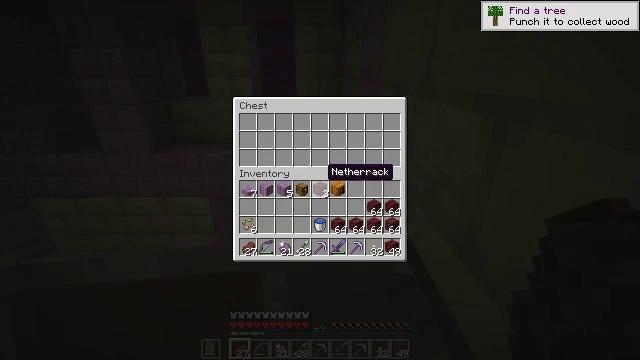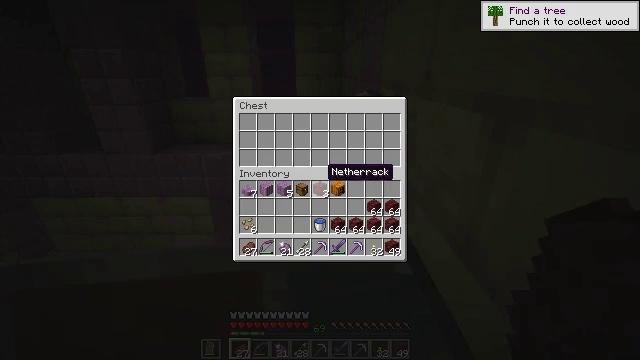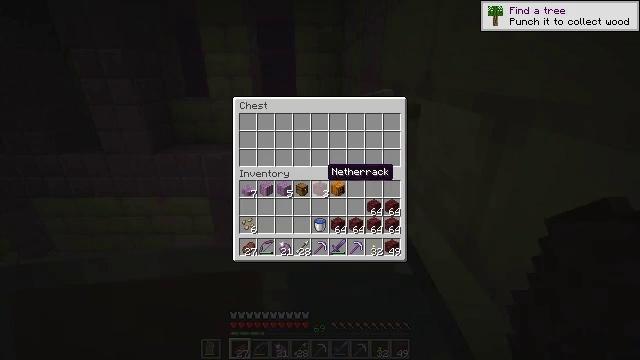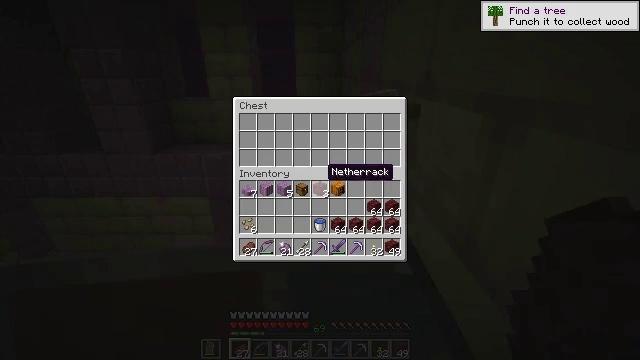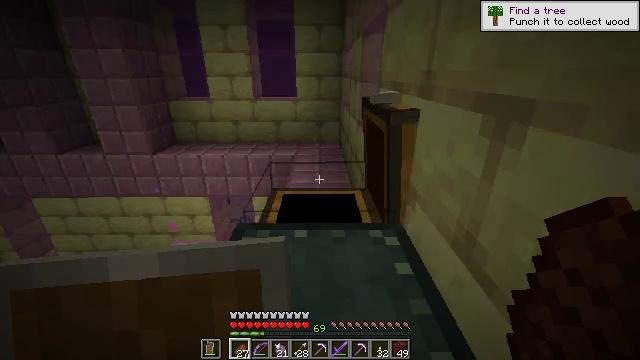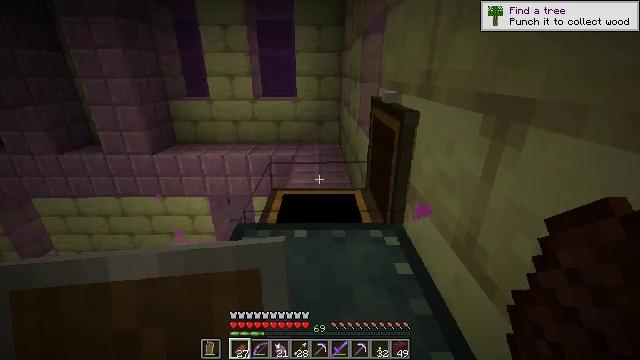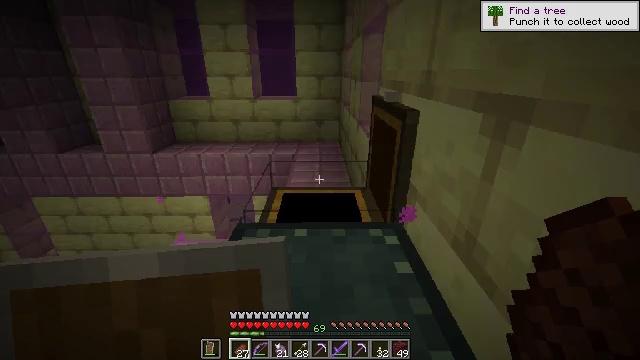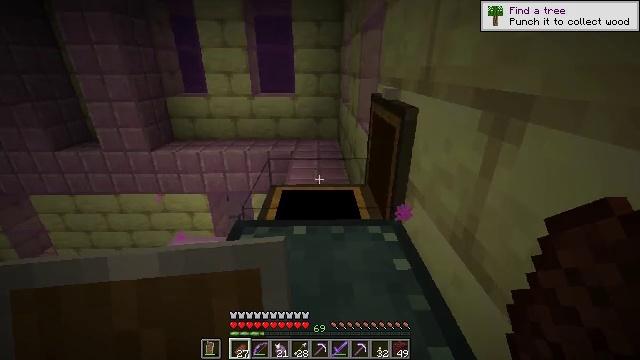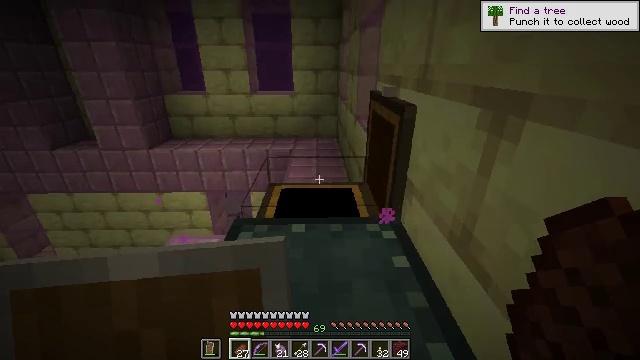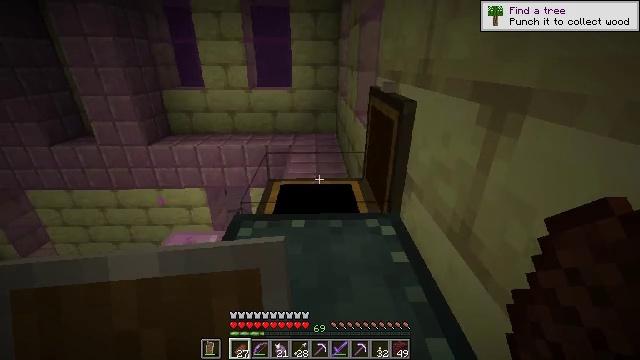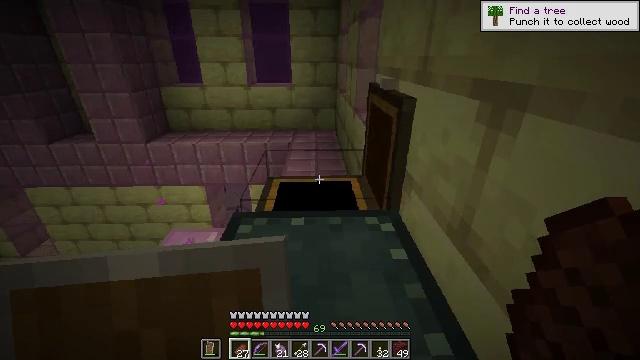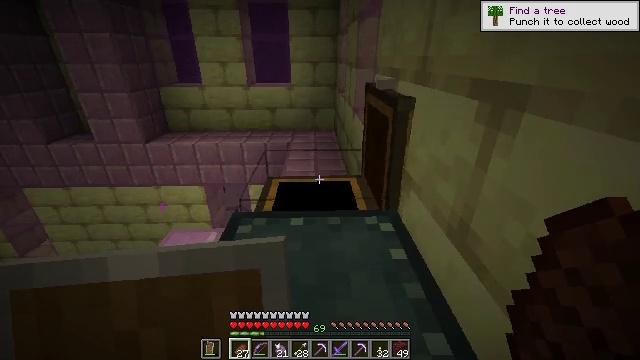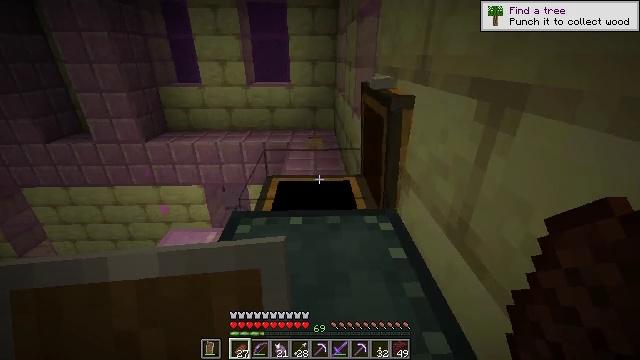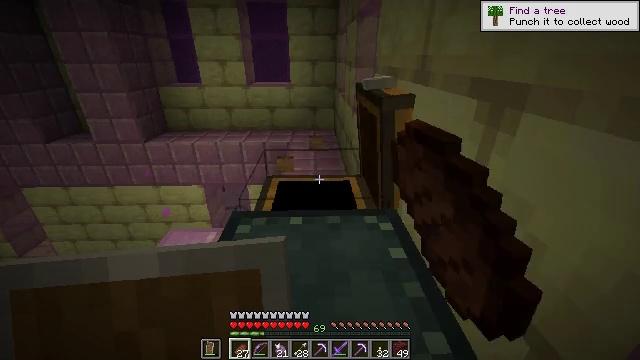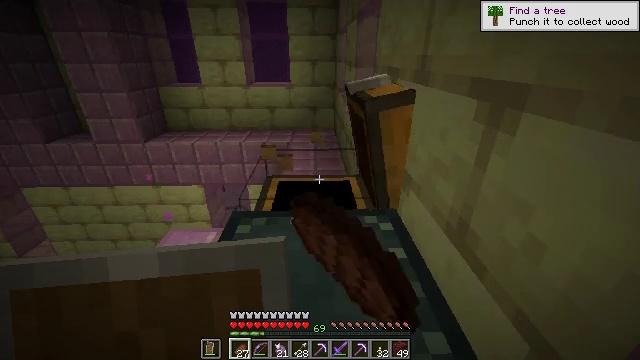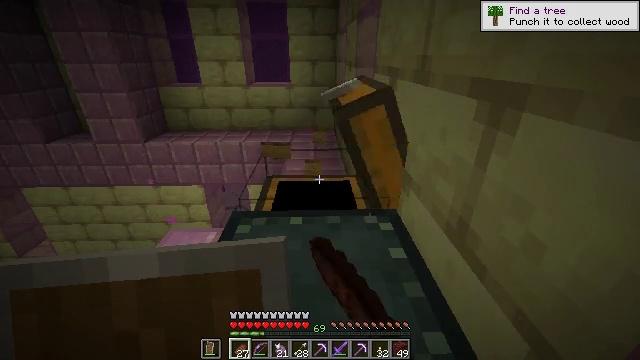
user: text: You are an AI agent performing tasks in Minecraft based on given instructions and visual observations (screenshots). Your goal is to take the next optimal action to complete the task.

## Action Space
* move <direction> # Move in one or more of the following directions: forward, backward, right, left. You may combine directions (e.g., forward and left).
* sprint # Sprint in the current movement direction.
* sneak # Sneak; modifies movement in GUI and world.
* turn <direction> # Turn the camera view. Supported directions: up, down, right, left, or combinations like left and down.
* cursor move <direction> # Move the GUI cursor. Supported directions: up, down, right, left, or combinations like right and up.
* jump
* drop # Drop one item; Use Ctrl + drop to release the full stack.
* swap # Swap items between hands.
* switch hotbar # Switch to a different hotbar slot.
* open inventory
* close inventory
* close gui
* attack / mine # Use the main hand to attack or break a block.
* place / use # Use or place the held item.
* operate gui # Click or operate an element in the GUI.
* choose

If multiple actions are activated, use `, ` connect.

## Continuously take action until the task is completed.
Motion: motion action
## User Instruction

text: Mine the chest to collect it.
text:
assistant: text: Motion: no_op
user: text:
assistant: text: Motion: no_op
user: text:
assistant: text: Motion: no_op
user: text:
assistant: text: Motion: close inventory
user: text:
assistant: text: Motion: close inventory
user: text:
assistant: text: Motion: close inventory
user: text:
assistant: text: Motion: no_op
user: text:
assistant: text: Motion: no_op
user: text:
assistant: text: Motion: no_op
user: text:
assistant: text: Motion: no_op
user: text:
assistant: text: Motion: no_op
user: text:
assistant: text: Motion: attack / mine
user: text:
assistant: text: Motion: attack / mine
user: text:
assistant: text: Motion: attack / mine
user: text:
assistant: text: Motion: attack / mine
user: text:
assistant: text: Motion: attack / mine
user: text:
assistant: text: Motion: attack / mine
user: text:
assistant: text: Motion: attack / mine
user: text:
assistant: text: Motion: attack / mine
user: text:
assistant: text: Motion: attack / mine
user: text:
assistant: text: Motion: attack / mine
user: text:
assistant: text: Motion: attack / mine
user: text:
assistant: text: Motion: attack / mine
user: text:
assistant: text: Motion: attack / mine
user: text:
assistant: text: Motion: attack / mine
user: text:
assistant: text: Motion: attack / mine
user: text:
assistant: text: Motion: attack / mine
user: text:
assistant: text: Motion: attack / mine
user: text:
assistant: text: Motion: attack / mine
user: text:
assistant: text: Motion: attack / mine